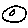
Label: moon